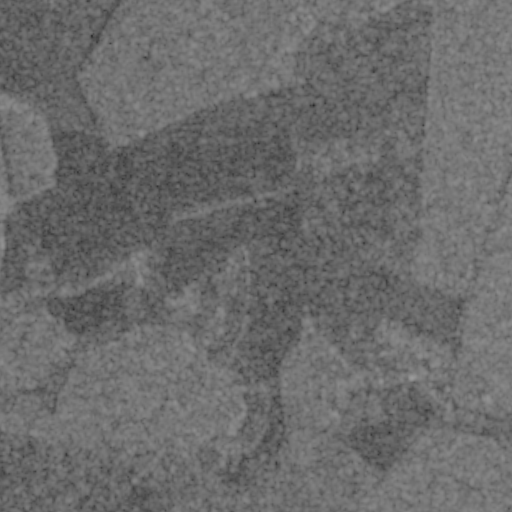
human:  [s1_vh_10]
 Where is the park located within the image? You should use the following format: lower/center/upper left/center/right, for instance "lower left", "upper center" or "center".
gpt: The park is located in the lower right of the image.
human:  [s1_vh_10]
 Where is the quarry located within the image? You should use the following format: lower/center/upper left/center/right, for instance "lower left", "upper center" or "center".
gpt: The quarry is located in the center left of the image.
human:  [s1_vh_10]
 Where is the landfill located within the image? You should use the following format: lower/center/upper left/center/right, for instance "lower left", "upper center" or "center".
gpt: There is no landfill in the image.

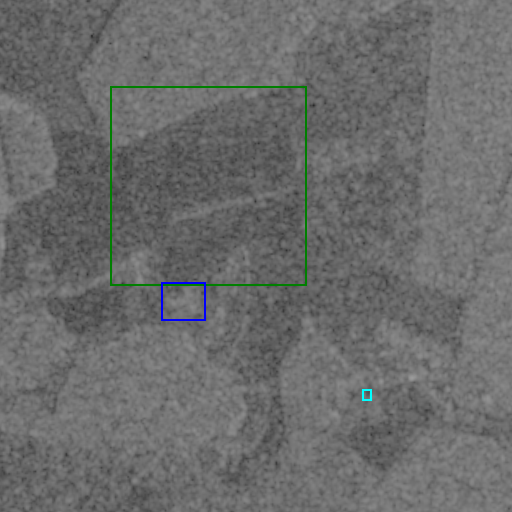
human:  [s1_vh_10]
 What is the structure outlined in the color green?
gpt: The structure outlined in green is a crop field.
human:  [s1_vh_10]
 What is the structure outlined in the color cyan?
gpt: The structure outlined in cyan is a park.
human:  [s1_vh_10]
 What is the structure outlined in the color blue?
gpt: The structure outlined in blue is a quarry.
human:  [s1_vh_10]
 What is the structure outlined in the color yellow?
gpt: There is no yellow outline.